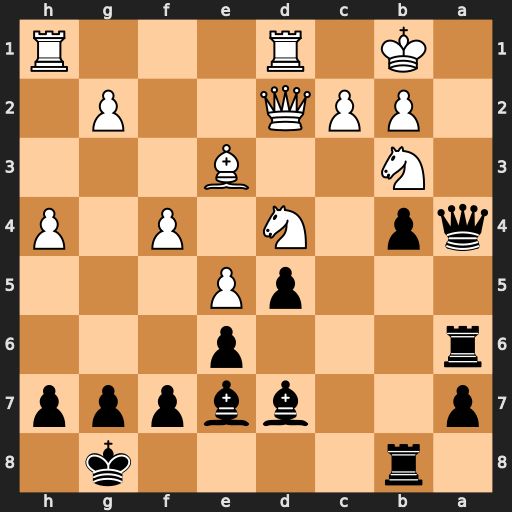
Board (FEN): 1r4k1/p2bbppp/r3p3/3pP3/qp1N1P1P/1N2B3/1PPQ2P1/1K1R3R
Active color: b
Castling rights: -
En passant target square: -
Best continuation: Qa2+ Kc1 Qa1+ Nxa1 Rxa1#